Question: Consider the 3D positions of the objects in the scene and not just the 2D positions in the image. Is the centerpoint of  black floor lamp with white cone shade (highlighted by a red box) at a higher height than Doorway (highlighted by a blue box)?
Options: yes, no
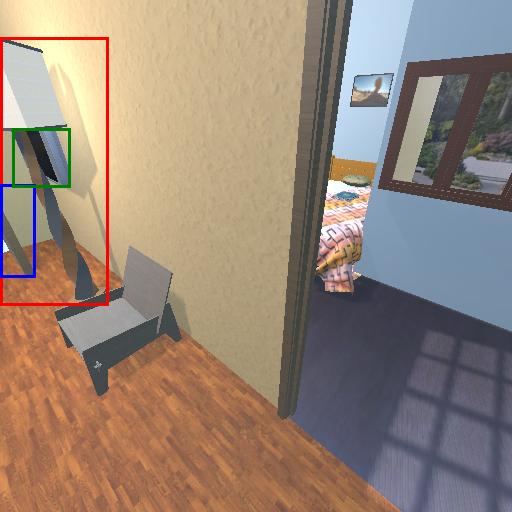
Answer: yes